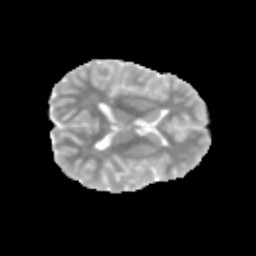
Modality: MD
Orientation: axial
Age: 12
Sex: male
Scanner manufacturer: siemens
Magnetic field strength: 3 T
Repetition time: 3.8 s
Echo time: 0.07 s